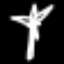
Label: palm tree